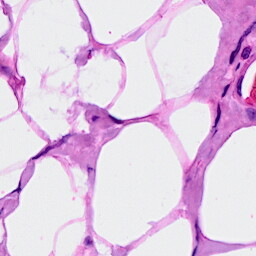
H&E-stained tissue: Breast